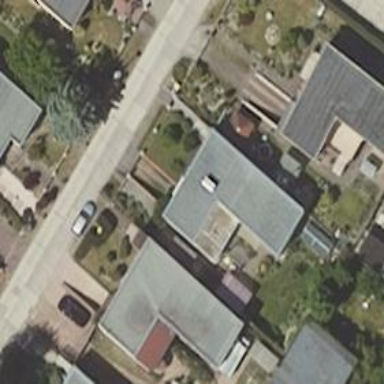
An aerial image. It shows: Simple and straightforward house.